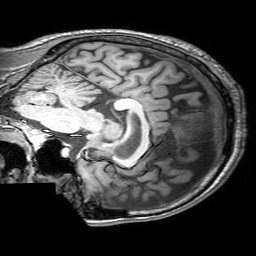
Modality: T1w
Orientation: sagittal
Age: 55
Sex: male
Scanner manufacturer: philips
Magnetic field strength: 3 T